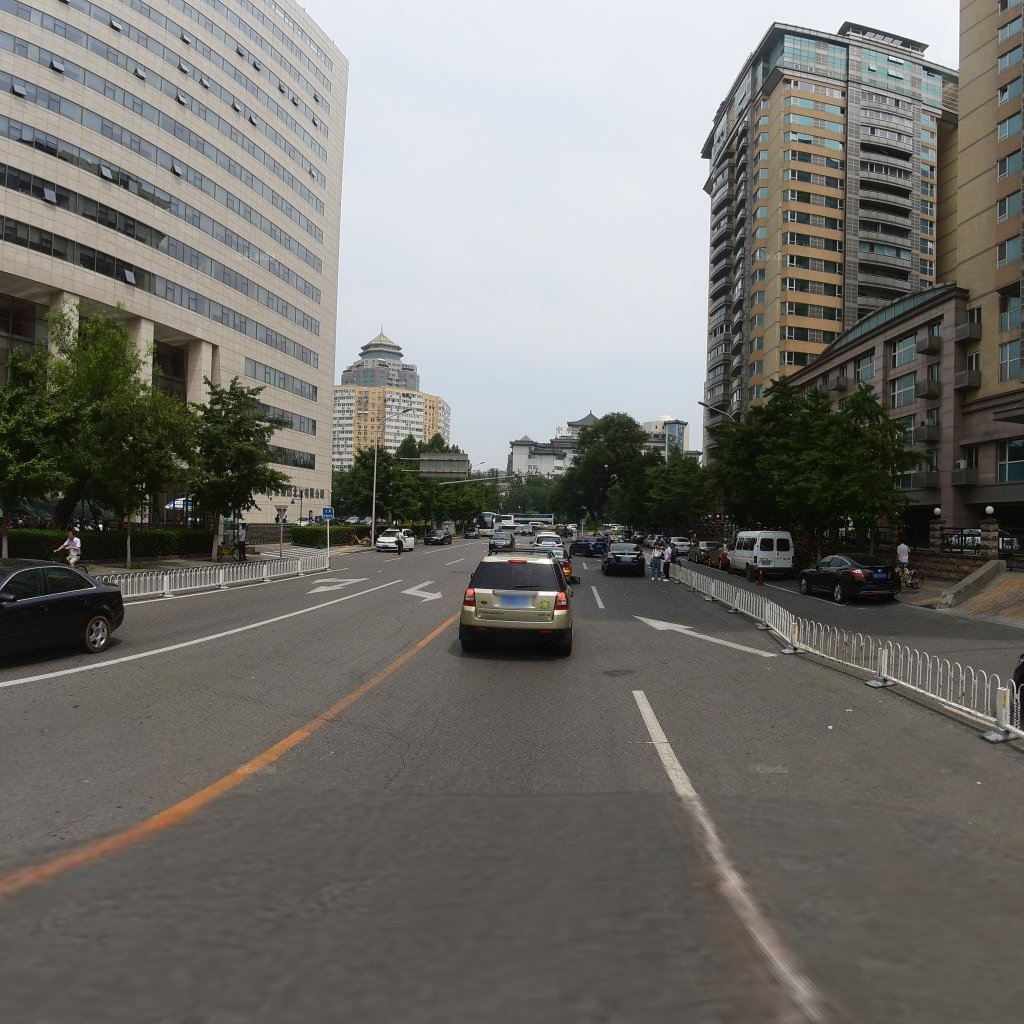
Region: Dongcheng
Road damage annotations: longitudinal crack, transverse crack